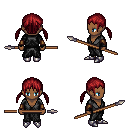
a pixel art fantasy rpg character, female body template, human, dark skin, gray robe, magenta pants, brunette twin-tailed hairstyle, cloth bracers, metal boots, spear, four views (front, back, left, right), 2x2 character sprite sheet, small pixel art, hard edges, no anti-aliasing